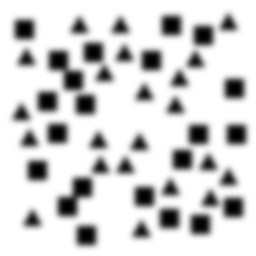
Squares: 22
Triangles: 22
Stars: 0
Total shapes: 44